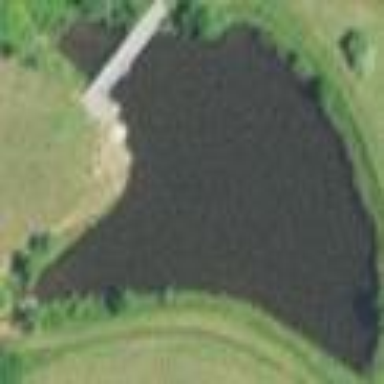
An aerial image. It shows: Peaceful pond surrounded by nature.